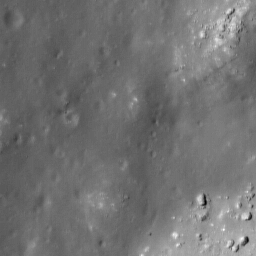
Host type: background_regolith
Lunar coordinates: latitude nan, longitude nan